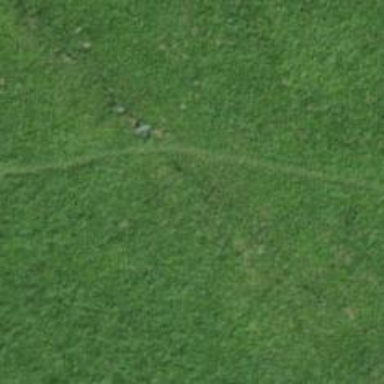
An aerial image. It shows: Grassy path.